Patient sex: M
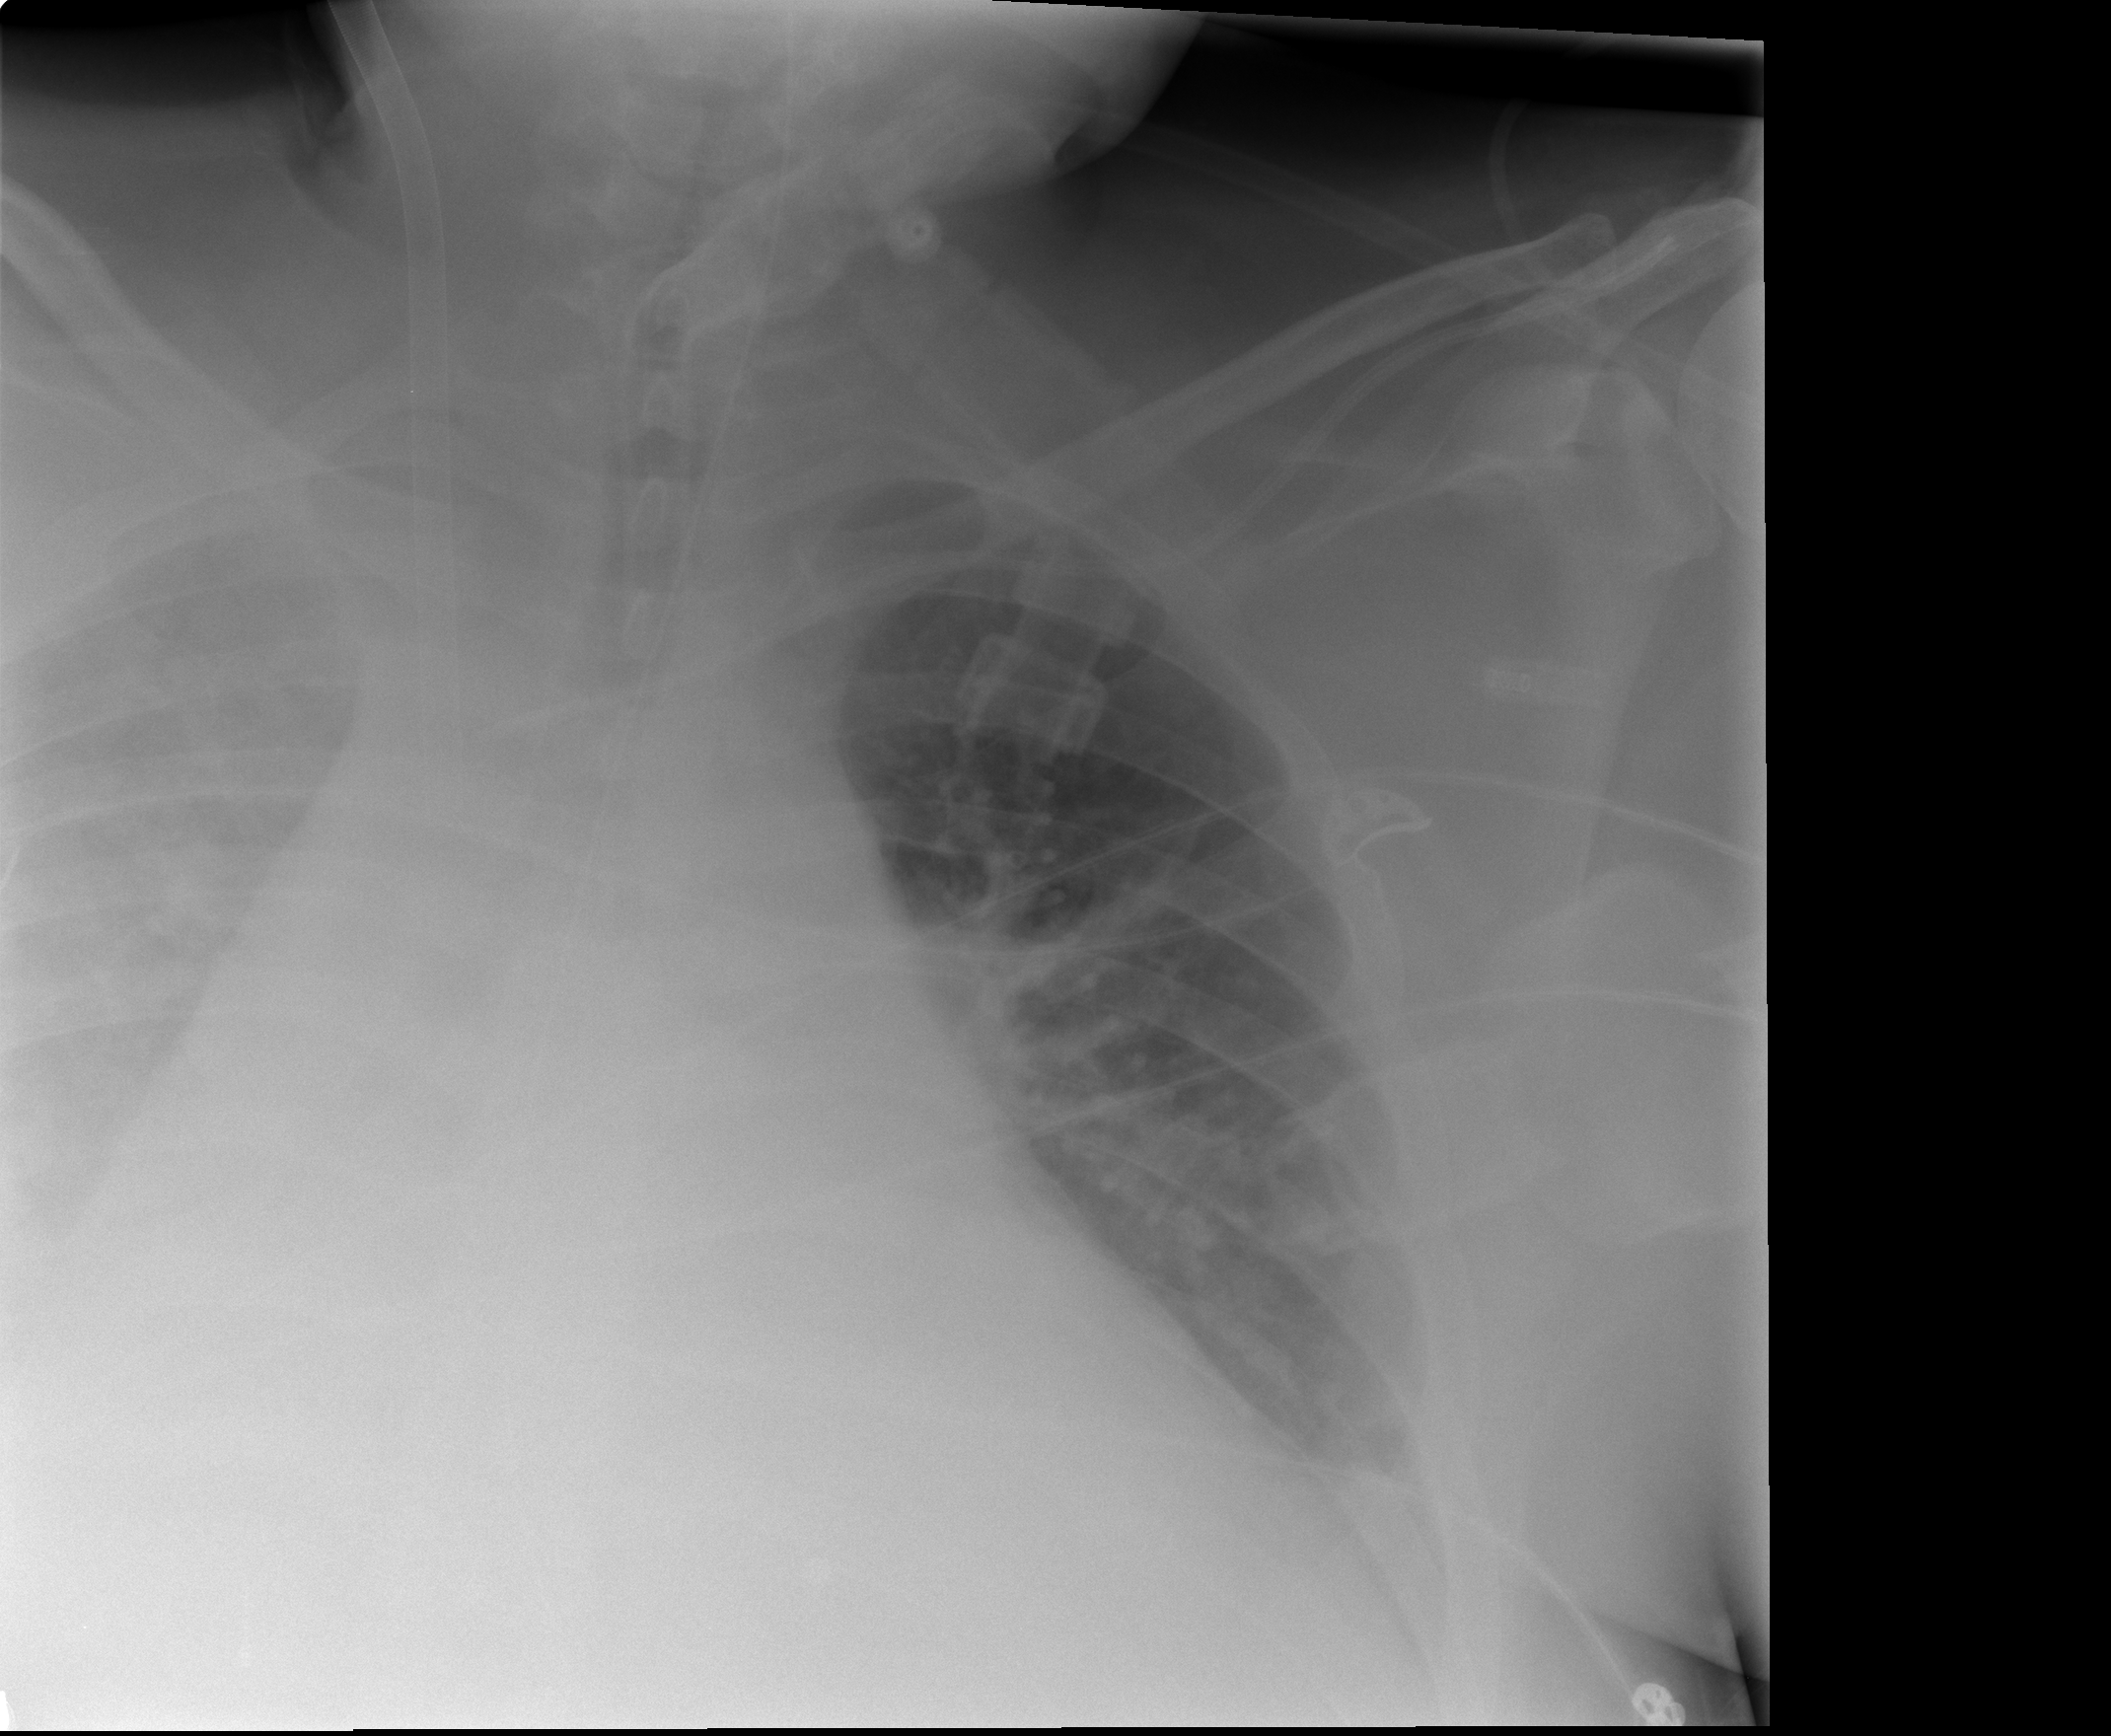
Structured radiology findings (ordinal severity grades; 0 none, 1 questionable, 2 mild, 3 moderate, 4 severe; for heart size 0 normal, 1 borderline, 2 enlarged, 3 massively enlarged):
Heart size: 2
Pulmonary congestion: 1
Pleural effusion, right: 3
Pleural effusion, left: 2
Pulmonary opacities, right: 2
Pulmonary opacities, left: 0
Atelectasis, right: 3
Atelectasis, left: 2